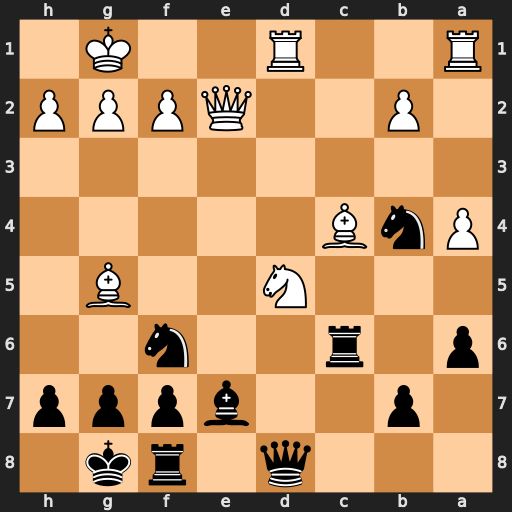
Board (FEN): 3q1rk1/1p2bppp/p1r2n2/3N2B1/PnB5/8/1P2QPPP/R2R2K1
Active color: b
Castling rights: -
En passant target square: -
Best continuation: Nfxd5 Bxd5 Nxd5 Bxe7 Qxe7 Qxe7 Nxe7